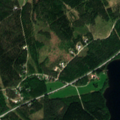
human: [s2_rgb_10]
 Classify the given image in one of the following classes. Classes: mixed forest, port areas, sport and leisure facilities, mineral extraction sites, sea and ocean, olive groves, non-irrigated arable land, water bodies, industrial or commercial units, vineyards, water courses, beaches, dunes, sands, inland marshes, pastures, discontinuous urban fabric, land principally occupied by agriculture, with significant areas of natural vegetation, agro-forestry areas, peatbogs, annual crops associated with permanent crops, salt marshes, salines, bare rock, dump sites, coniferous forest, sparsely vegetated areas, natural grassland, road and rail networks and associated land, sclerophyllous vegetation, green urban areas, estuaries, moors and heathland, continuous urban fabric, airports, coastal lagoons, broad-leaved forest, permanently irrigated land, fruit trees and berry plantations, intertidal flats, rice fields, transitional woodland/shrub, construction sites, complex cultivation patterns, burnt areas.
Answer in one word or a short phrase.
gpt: non-irrigated arable land, coniferous forest, mixed forest, transitional woodland/shrub, water bodies